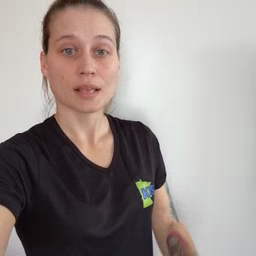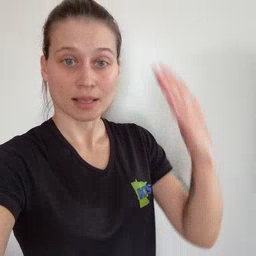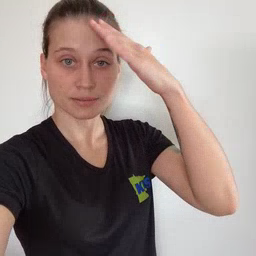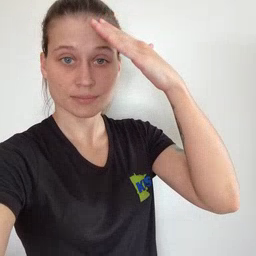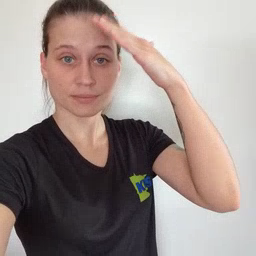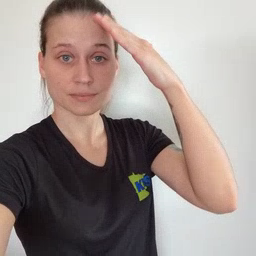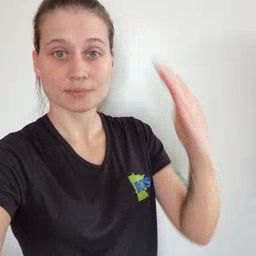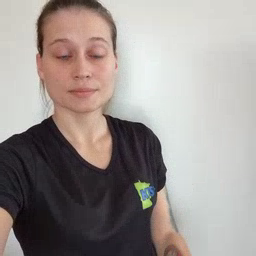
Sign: hat